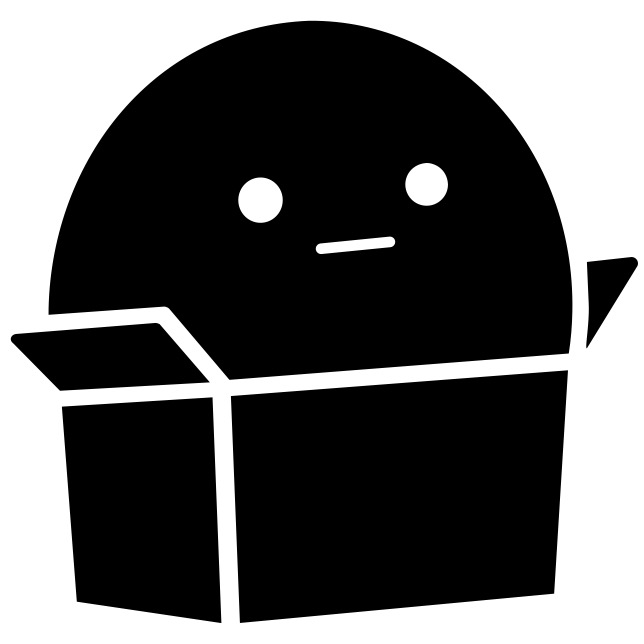
Label: others